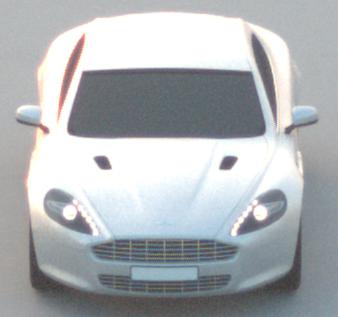
Make: Aston Martin
Model: Rapide
Detailed model: Rapide
Model produced from: 2010/03
Model produced until: 2013/07
Doors: 5
Color: white
Road condition: dry road
Daytime: sunrise or sunset
Contrast: medium contrast